Field crop: tomato
Growth stage: 2
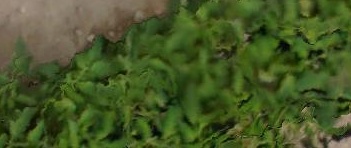
Species: tomato